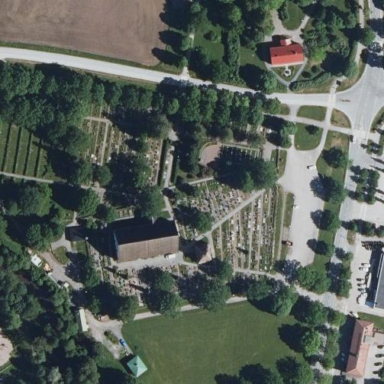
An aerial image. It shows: Graveyard.